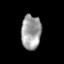
Tissue: skin
Cell type: Epithelial cells
Senescence score: 0.2755
Nuclear area (px): 671
Mean DAPI intensity: 158.844